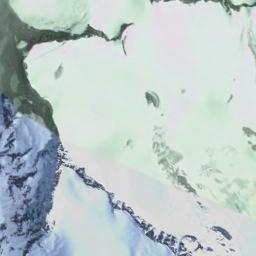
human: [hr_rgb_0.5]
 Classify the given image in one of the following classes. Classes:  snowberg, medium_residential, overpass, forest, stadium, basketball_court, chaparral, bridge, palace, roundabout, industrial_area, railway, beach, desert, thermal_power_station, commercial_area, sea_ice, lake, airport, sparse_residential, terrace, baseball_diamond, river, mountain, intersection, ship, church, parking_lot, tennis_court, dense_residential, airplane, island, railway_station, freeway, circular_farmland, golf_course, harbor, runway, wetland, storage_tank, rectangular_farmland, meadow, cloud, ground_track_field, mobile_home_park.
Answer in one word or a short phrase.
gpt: snowberg